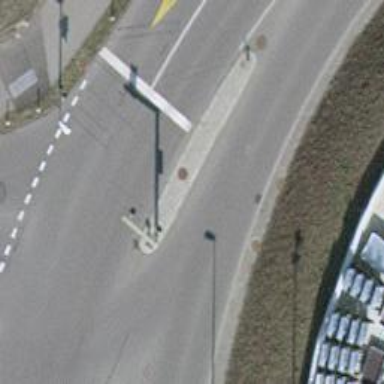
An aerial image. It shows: Road with traffic signals.